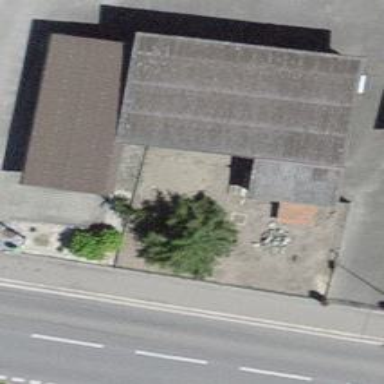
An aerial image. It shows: Shed.